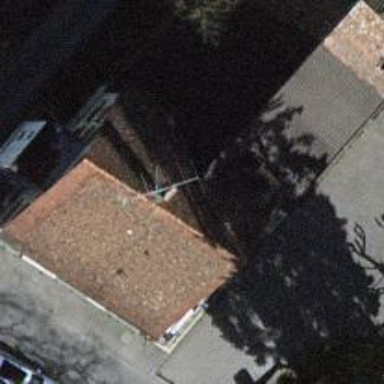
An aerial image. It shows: Pub.